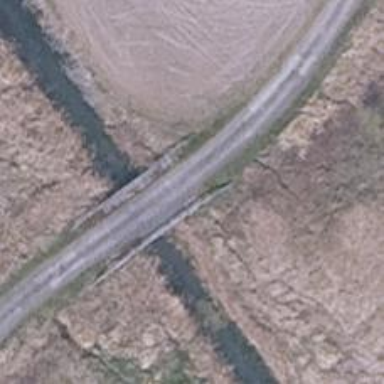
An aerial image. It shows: Unclassified road on bridge.